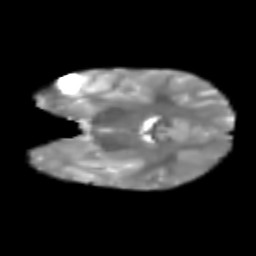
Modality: T2w
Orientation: coronal
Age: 7
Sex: female
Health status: healthy